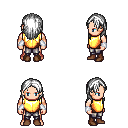
a pixel art fantasy rpg character, male body template, human, light skin, gold chest armor, metal pants, white long hairstyle, white cloth bracers, brown shoes, four views (front, back, left, right), 2x2 character sprite sheet, small pixel art, hard edges, no anti-aliasing